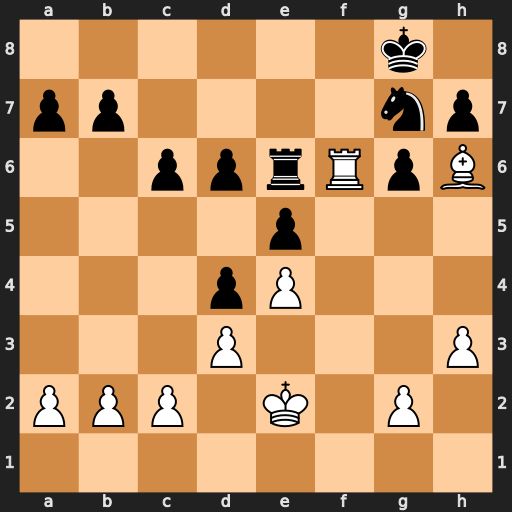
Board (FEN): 6k1/pp4np/2pprRpB/4p3/3pP3/3P3P/PPP1K1P1/8
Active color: w
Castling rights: -
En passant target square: -
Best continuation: Bxg7 Rxf6 Bxf6